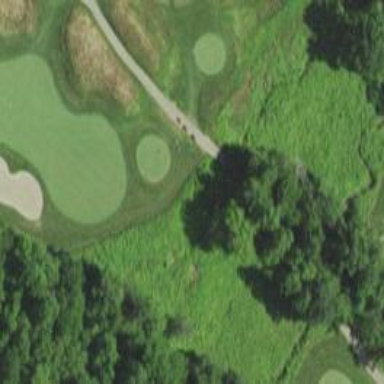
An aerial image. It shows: Path for both road and golf.